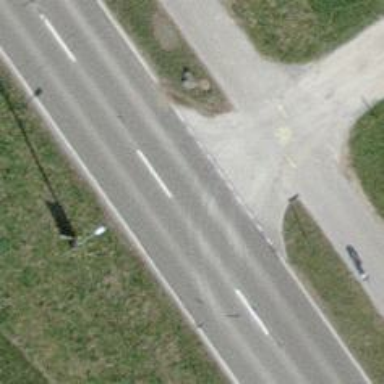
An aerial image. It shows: Abandoned railway running alongside secondary asphalt road.